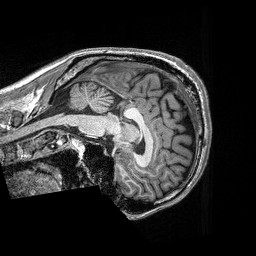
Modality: T1w
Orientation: sagittal
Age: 29
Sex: male
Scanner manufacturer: siemens
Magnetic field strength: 3 T
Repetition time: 2.3 s
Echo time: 0.00306 s